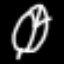
Label: leaf